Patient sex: M
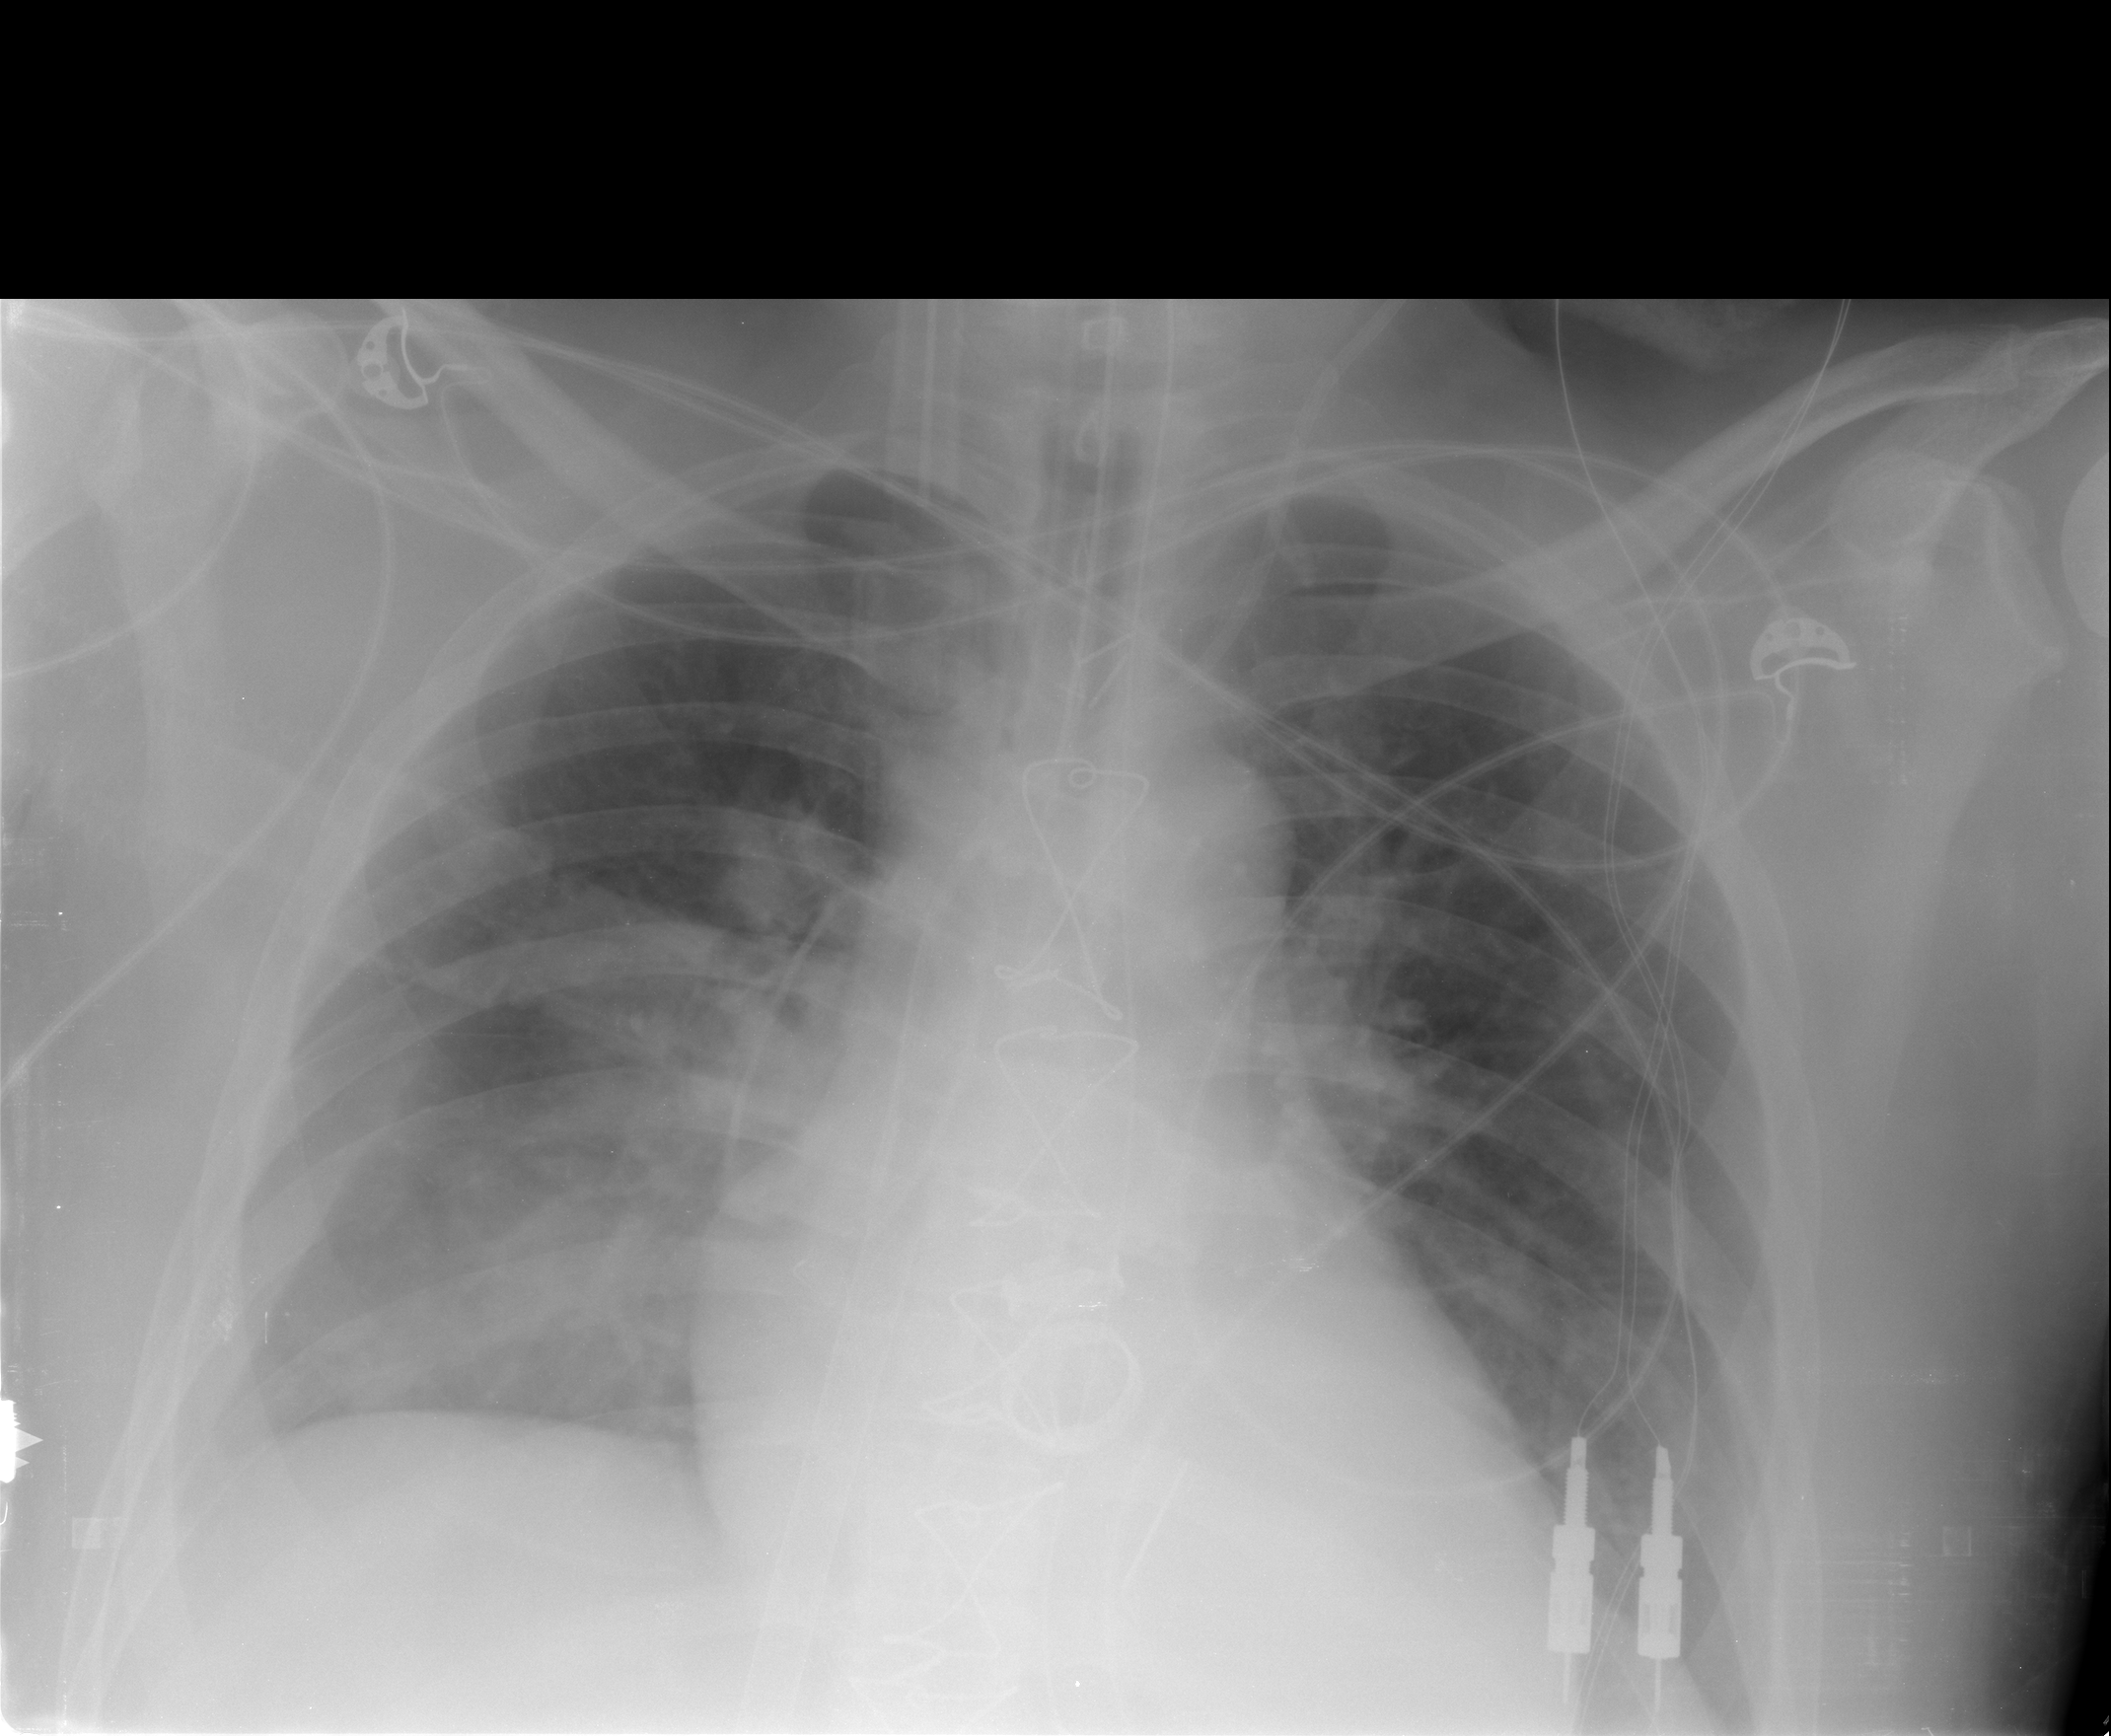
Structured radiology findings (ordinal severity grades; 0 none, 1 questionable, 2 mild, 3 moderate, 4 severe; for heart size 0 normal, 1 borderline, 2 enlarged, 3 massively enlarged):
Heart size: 1
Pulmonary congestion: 2
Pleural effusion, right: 2
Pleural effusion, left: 2
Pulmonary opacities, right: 0
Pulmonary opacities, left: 0
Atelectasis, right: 2
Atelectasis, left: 2